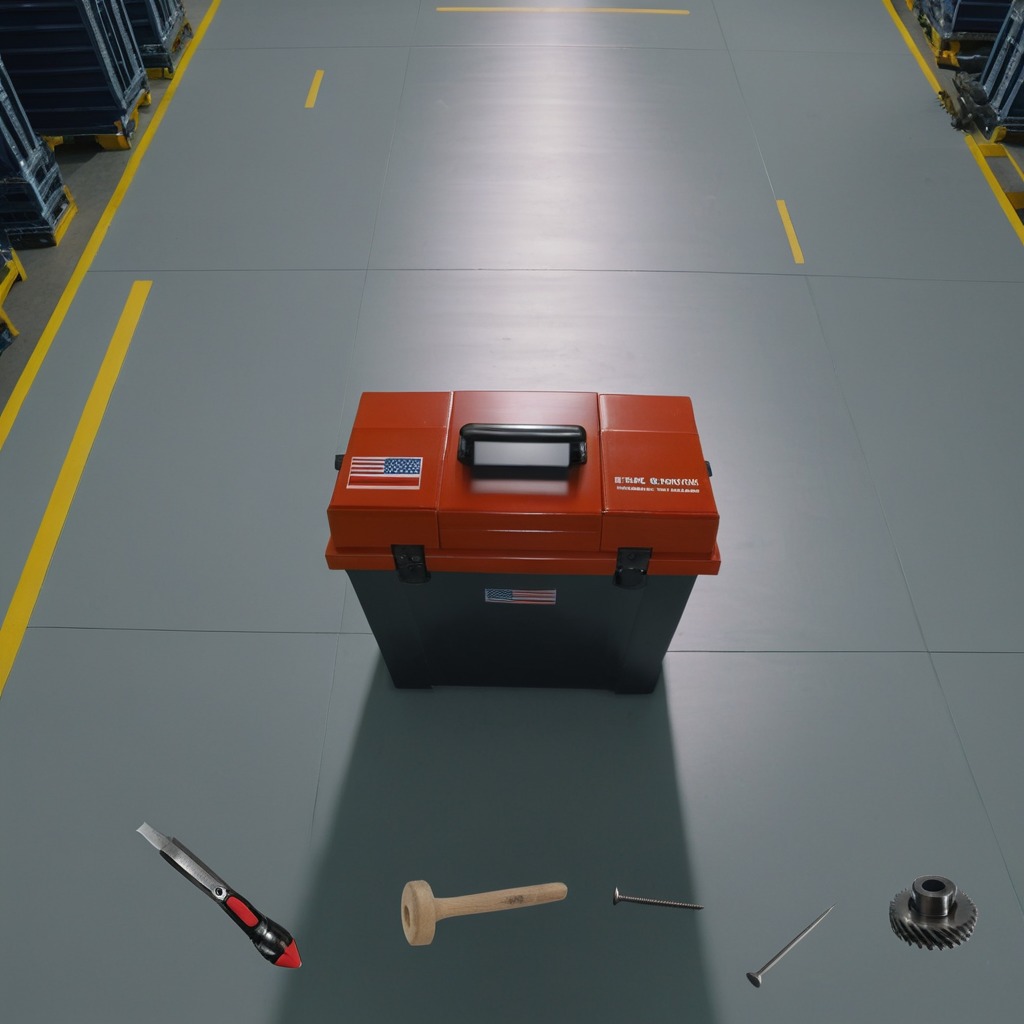
A gear with teeth, a utility knife, a machine screw, an iron nail, and a hammer are lying on the toolbox surface.